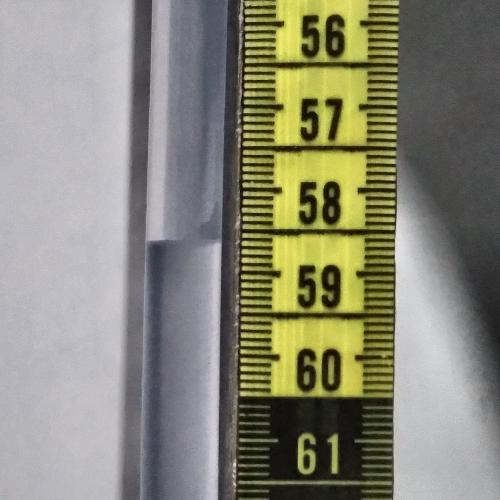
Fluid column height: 58.6 cm